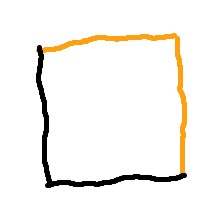
Shape: square